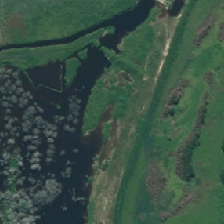
Land cover: deciduous_hardwood